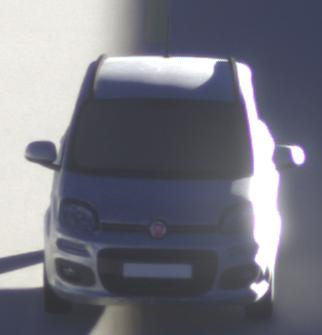
Make: Fiat
Model: Panda 1.2 8V
Detailed model: Panda (312)
Model produced from: 2013/02
Model produced until: 2013/12
Doors: 5
Color: white
Road condition: dry road
Daytime: sunrise or sunset
Contrast: low contrast